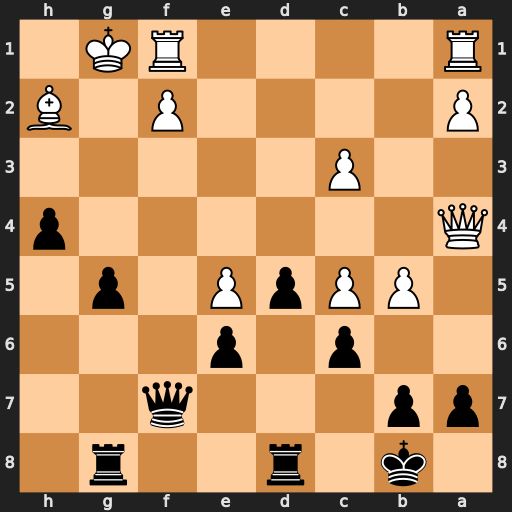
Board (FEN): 1k1r2r1/pp3q2/2p1p3/1PPpP1p1/Q6p/2P5/P4P1B/R4RK1
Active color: b
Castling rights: -
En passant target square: -
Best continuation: Qf3 Qd1 Qh3 bxc6 g4 Rb1 Rg7 Qe2 g3 fxg3 hxg3 Rxb7+ Rxb7